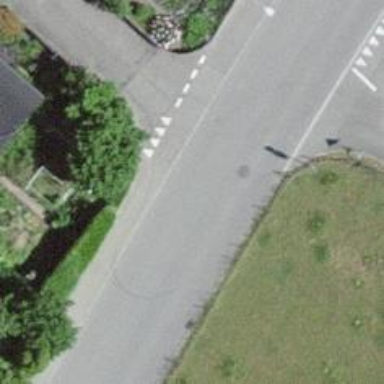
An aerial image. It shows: Tertiary road.